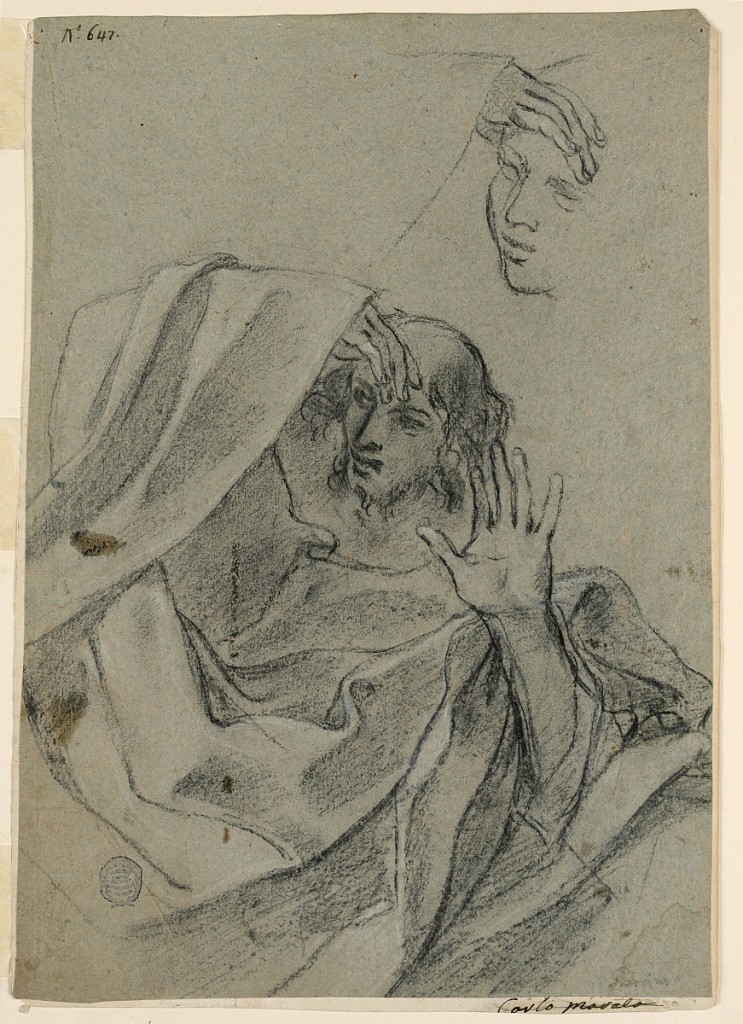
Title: Drawing Studies with Woman's Face and Man Reclining, and Right Hand with Forearm
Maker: Giovanni Francesco Barbieri (called Guercino), Italian, 1591 – 1666
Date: late 17th century
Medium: Charcoal and white heightening on rough grey paper
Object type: Drawing
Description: A woman's head, with a right had to her forehead, is depicted in the top right corner.  Below, a  male figure, depicted  from the torso upward, with ample drapery, has his right hand in a similar position; verso: a right hand, depicted with part of a forearm, leans upon something but points of index and third fingers are not shown.